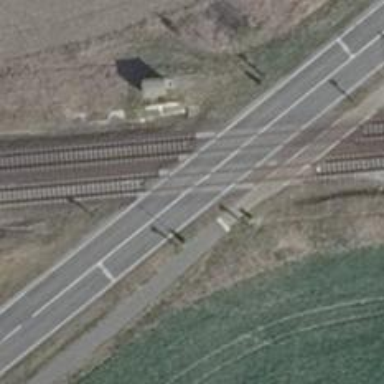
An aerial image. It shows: Level crossing with barrier.